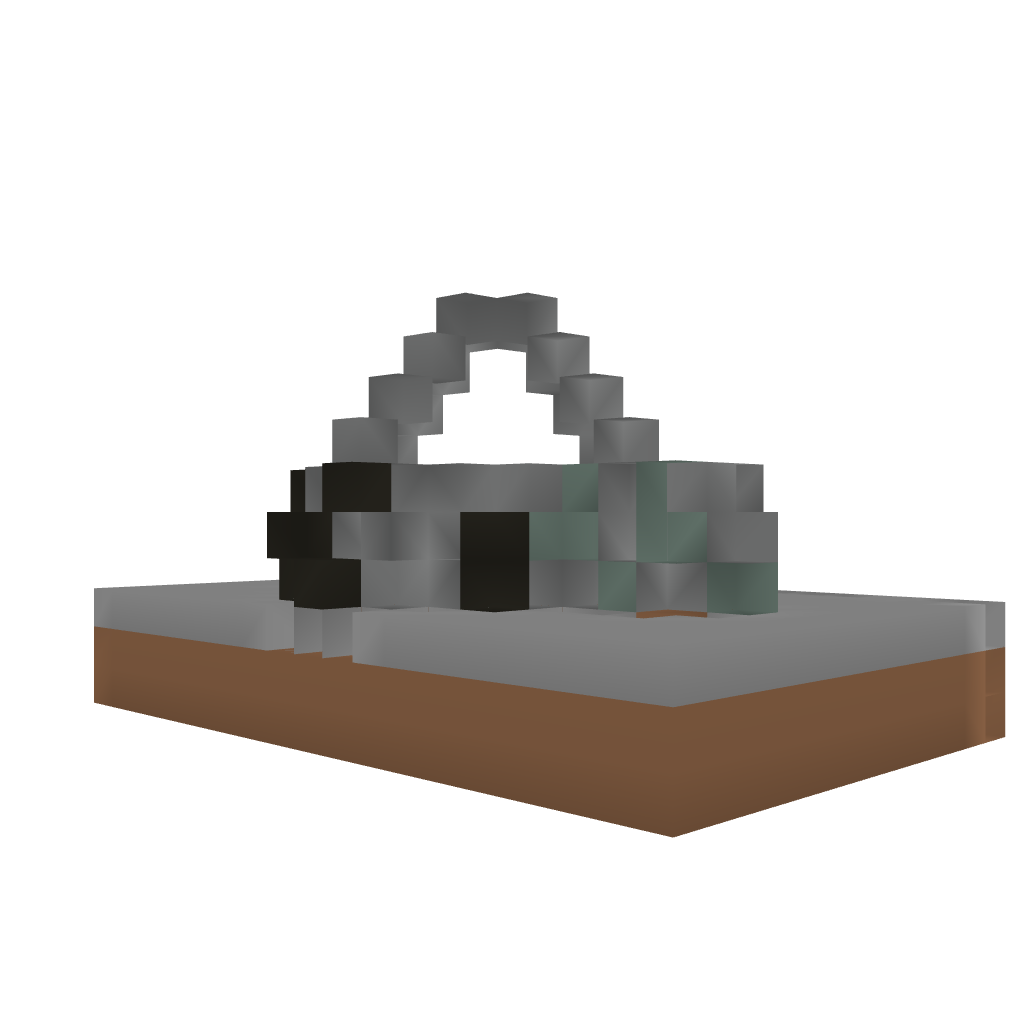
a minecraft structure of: Lost Temple [Small]